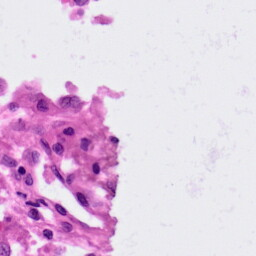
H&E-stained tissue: Lung